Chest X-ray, AP view. Patient: 27 years old, sex F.
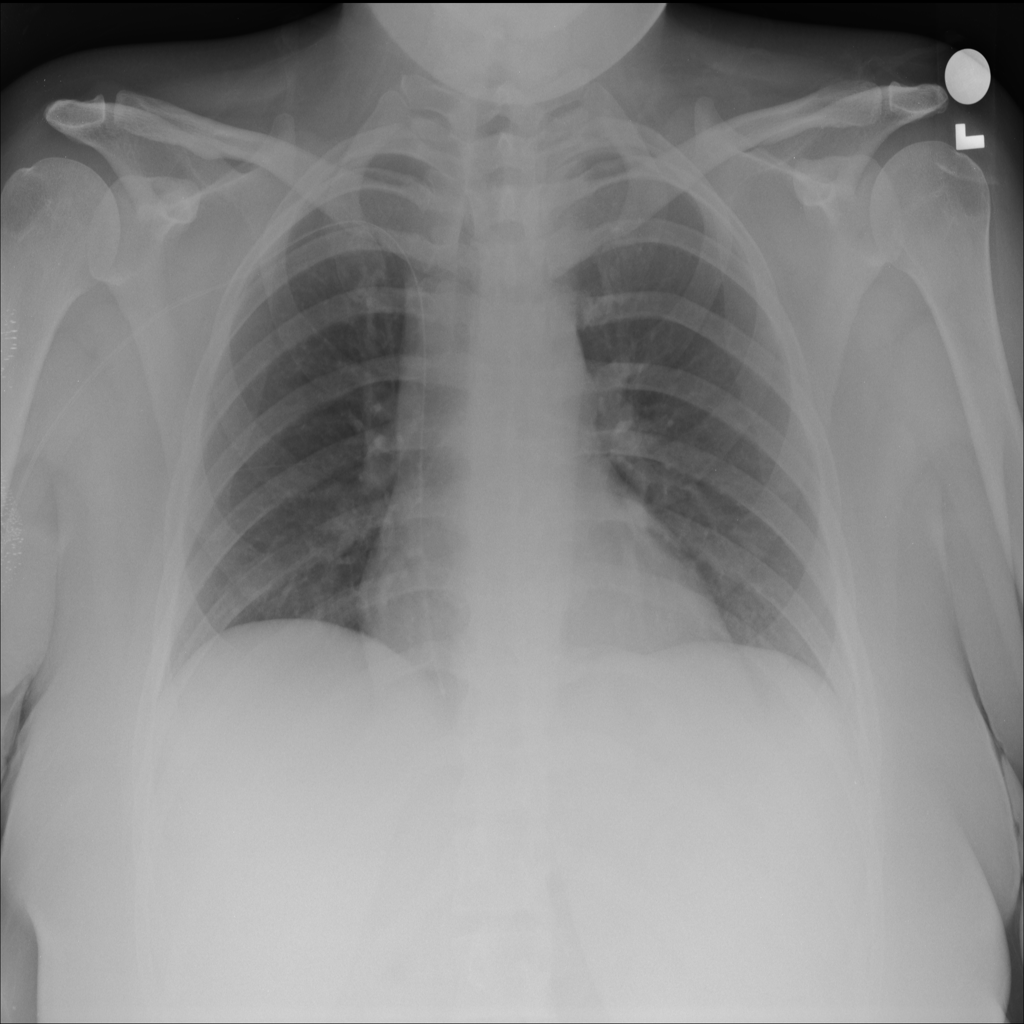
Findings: No Finding